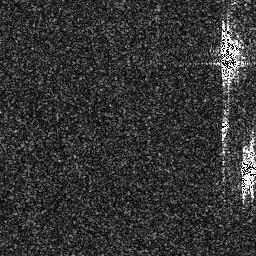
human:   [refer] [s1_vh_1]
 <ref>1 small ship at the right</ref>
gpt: <box>[[92, 60, 99, 70, 0]]</box>

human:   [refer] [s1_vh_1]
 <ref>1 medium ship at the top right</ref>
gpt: <box>[[84, 9, 94, 32, 0]]</box>